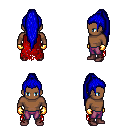
a pixel art fantasy rpg character, male body template, human, dark skin, red tattered cape, magenta pants, blue extra-long topknot hairstyle, gold gloves, maroon shoes, four views (front, back, left, right), 2x2 character sprite sheet, small pixel art, hard edges, no anti-aliasing